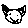
Label: cat